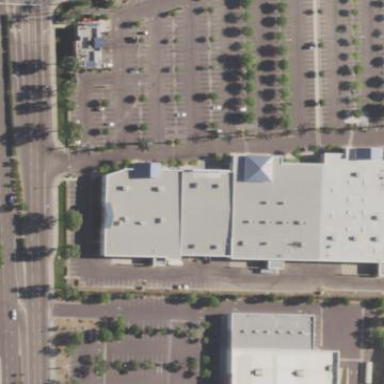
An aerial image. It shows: Commercial building.